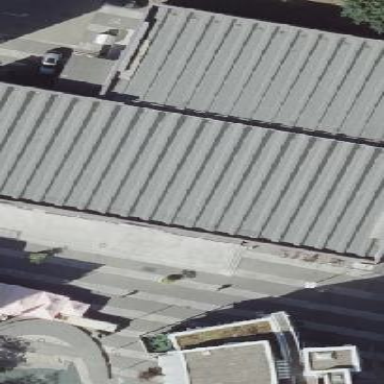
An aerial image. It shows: Commercial building with flat roof.